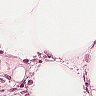
Metastatic tissue present: no